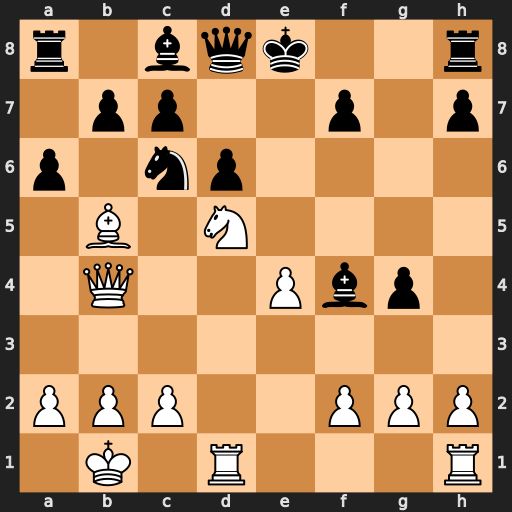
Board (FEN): r1bqk2r/1pp2p1p/p1np4/1B1N4/1Q2Pbp1/8/PPP2PPP/1K1R3R
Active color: w
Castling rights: kq
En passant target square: -
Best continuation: Bxc6+ bxc6 Nxf4